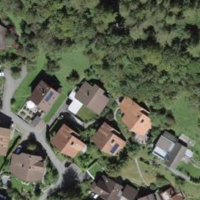
EUNIS habitat code: 55
Species observed at this site:
Platanthera bifolia